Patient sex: M
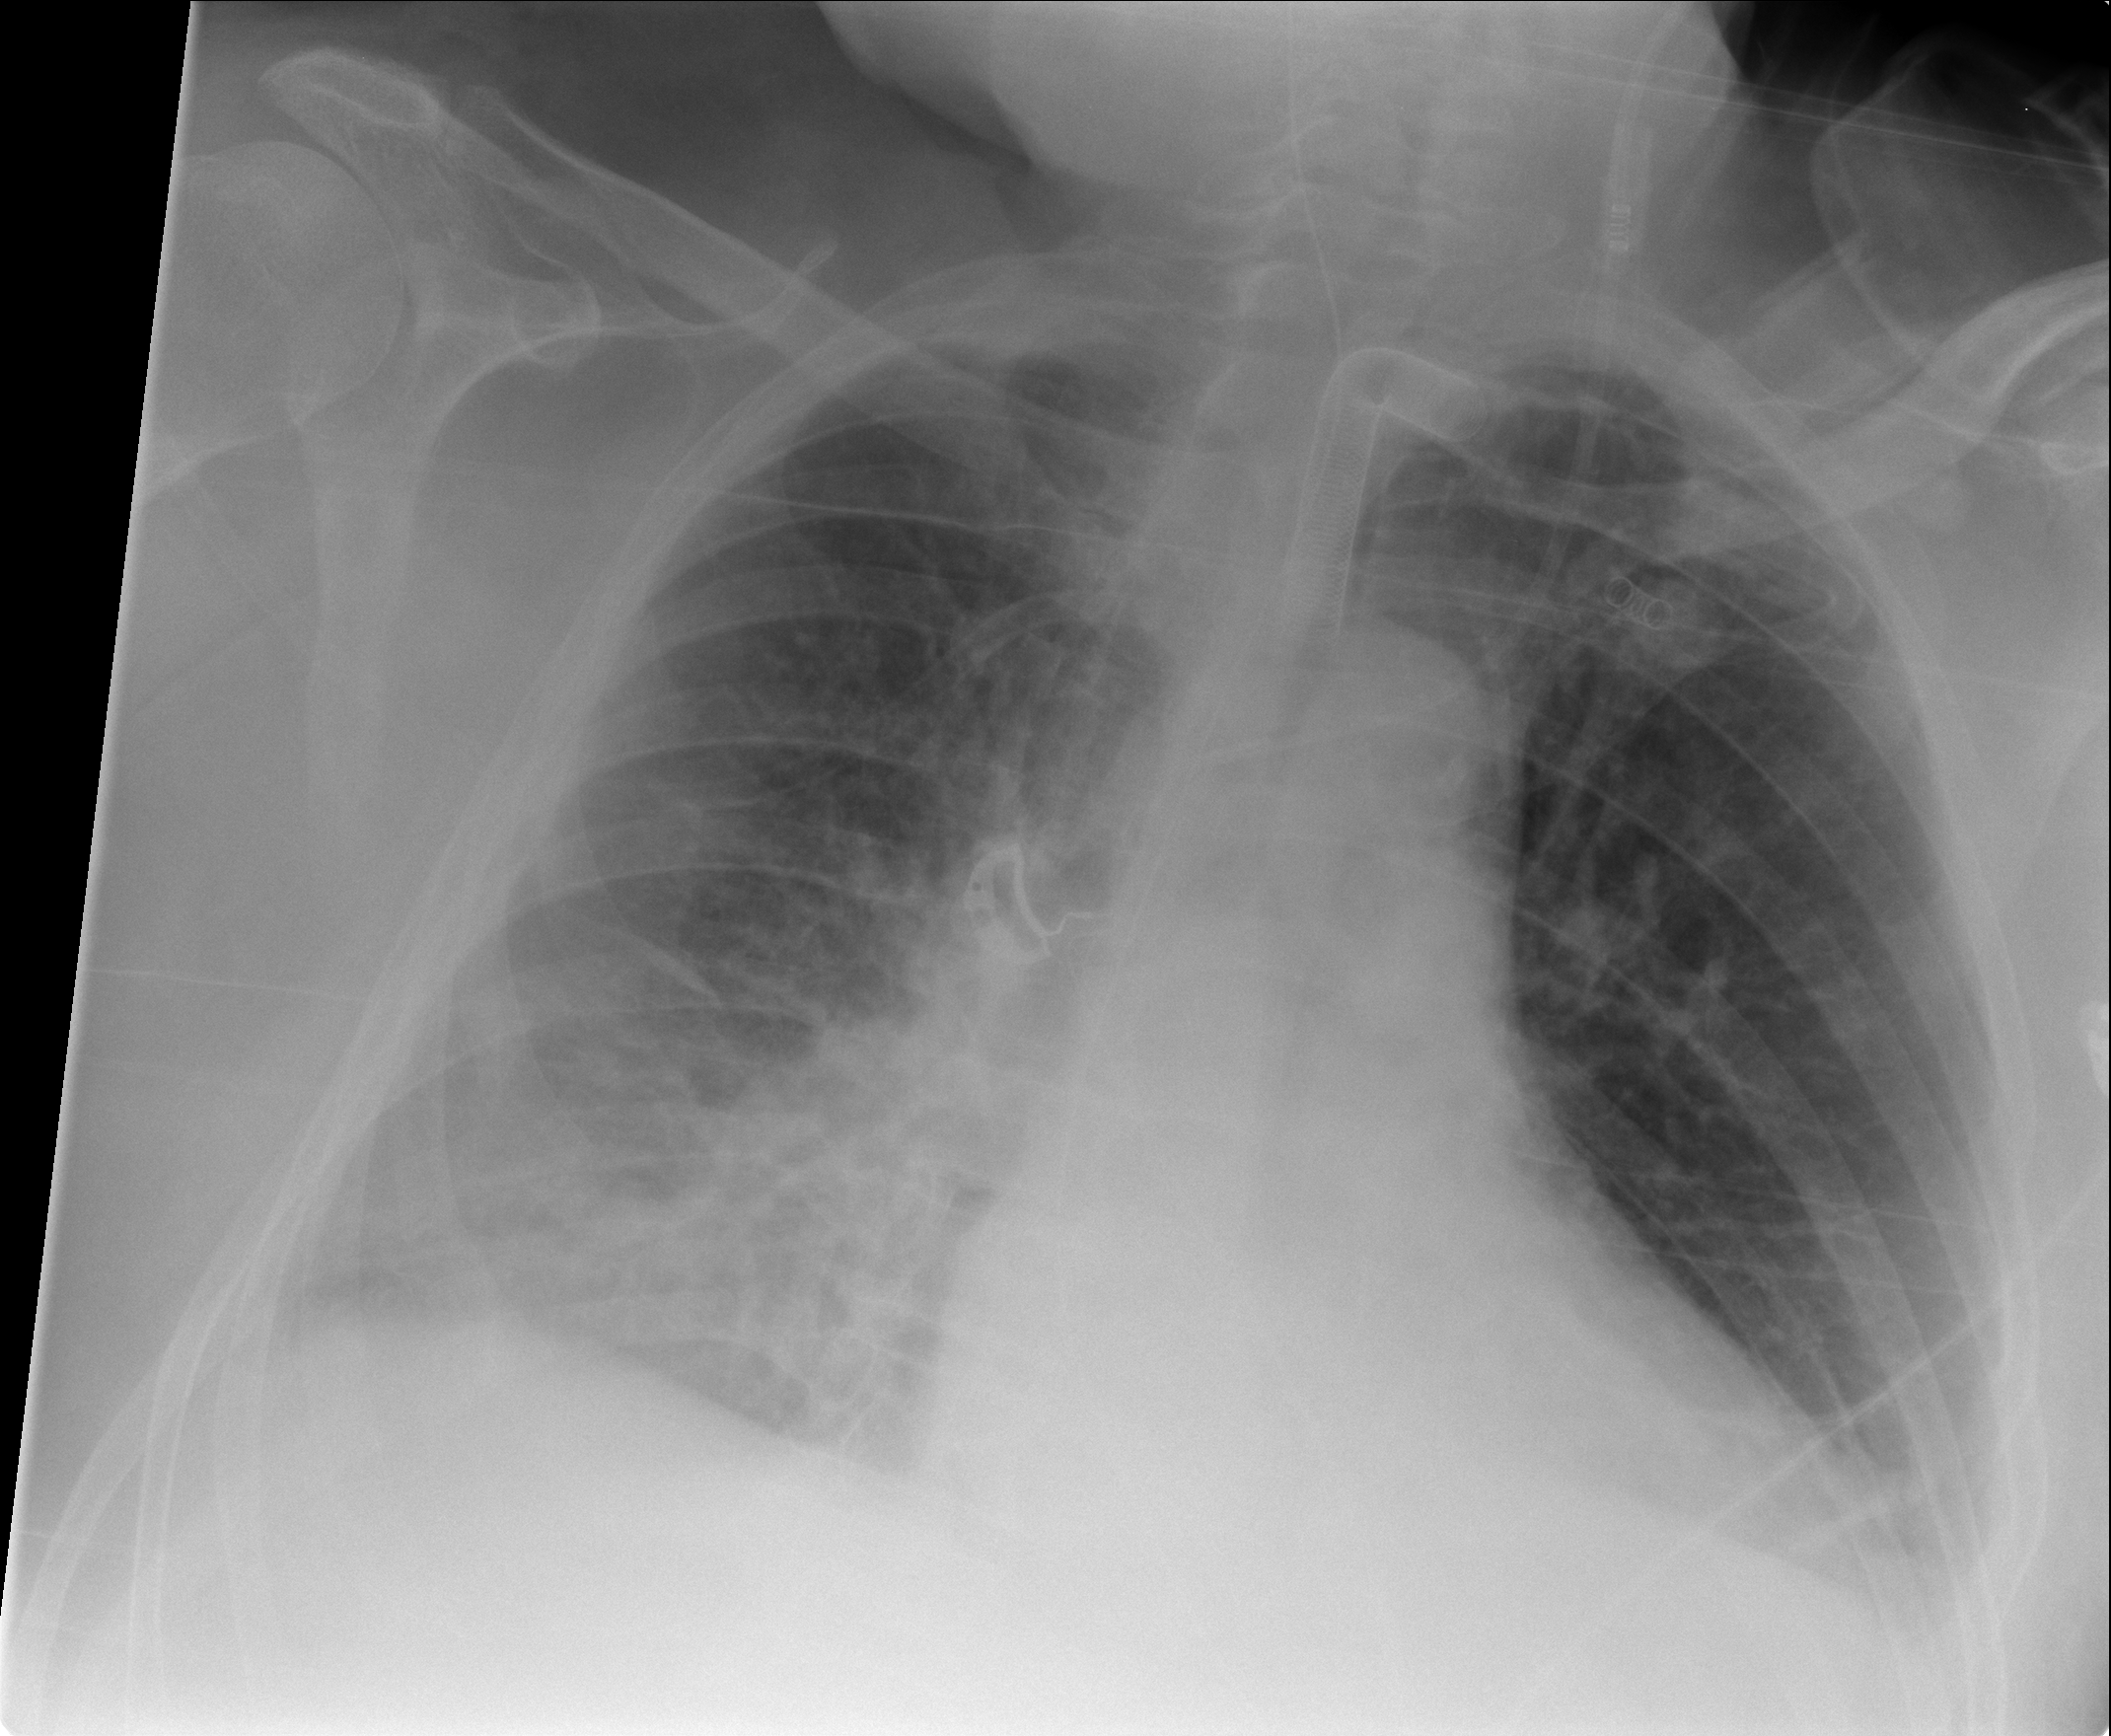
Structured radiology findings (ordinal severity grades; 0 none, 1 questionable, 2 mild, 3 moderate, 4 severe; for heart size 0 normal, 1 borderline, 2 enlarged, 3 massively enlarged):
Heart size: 2
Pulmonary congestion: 2
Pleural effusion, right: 1
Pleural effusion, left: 2
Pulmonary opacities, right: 3
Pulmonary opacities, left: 0
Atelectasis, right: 2
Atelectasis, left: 0